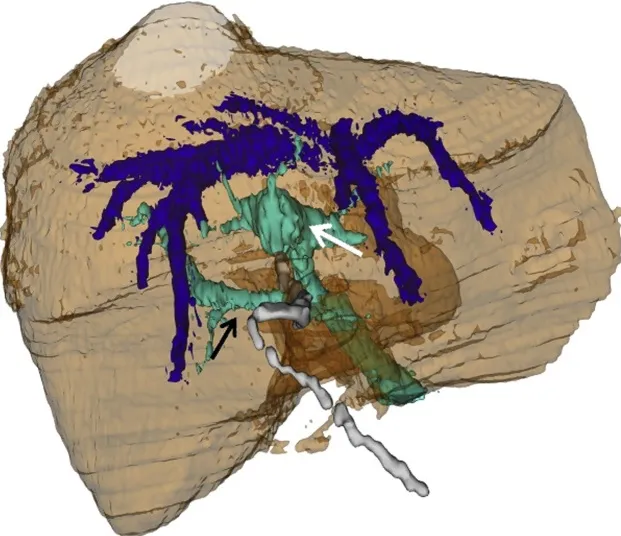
Three-dimensional reconstruction of the portal system: white arrow left portal branch; Black arrow: right posterior portal branch; absence of the branch for the right anterior sector between the two arrowed branches.
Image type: radiology (ct)